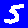
Digit: 5